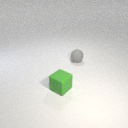
small green rubber cube to the left of small gray rubber sphere